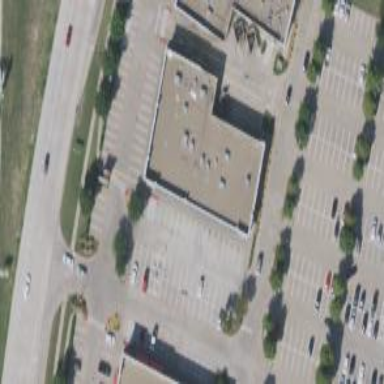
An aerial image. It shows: Retail building.